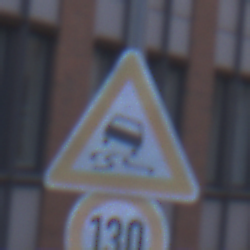
Verkehrszeichen: SchleuderOderRutschgefahr
Zusatzzeichen unten: Geschwindigkeit130
Umgebung: Outdoor, Urban
Tageszeit: SunriseSunset
Wetter: Clear
Licht: Natural
Jahreszeit: NotSpecified
Kontrast: MediumContrast